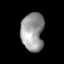
Tissue: lung
Cell type: Endothelial cells
Senescence score: 0.7488
Nuclear area (px): 851
Mean DAPI intensity: 153.392